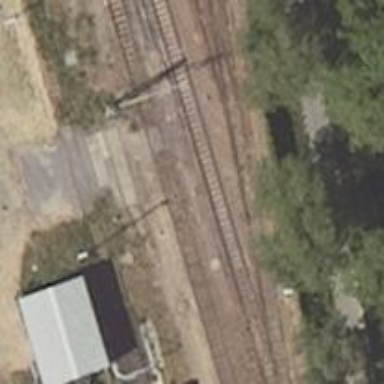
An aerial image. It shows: Railway switch.